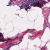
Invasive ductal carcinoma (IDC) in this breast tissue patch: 0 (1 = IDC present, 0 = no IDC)